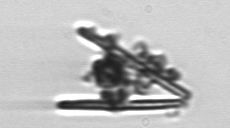
Label: Thalassionema